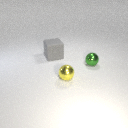
small yellow metal sphere to the left of small green metal sphere